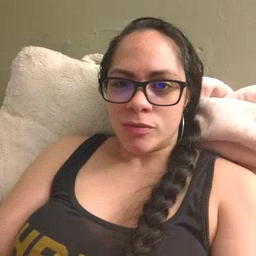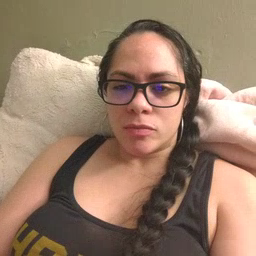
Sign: close